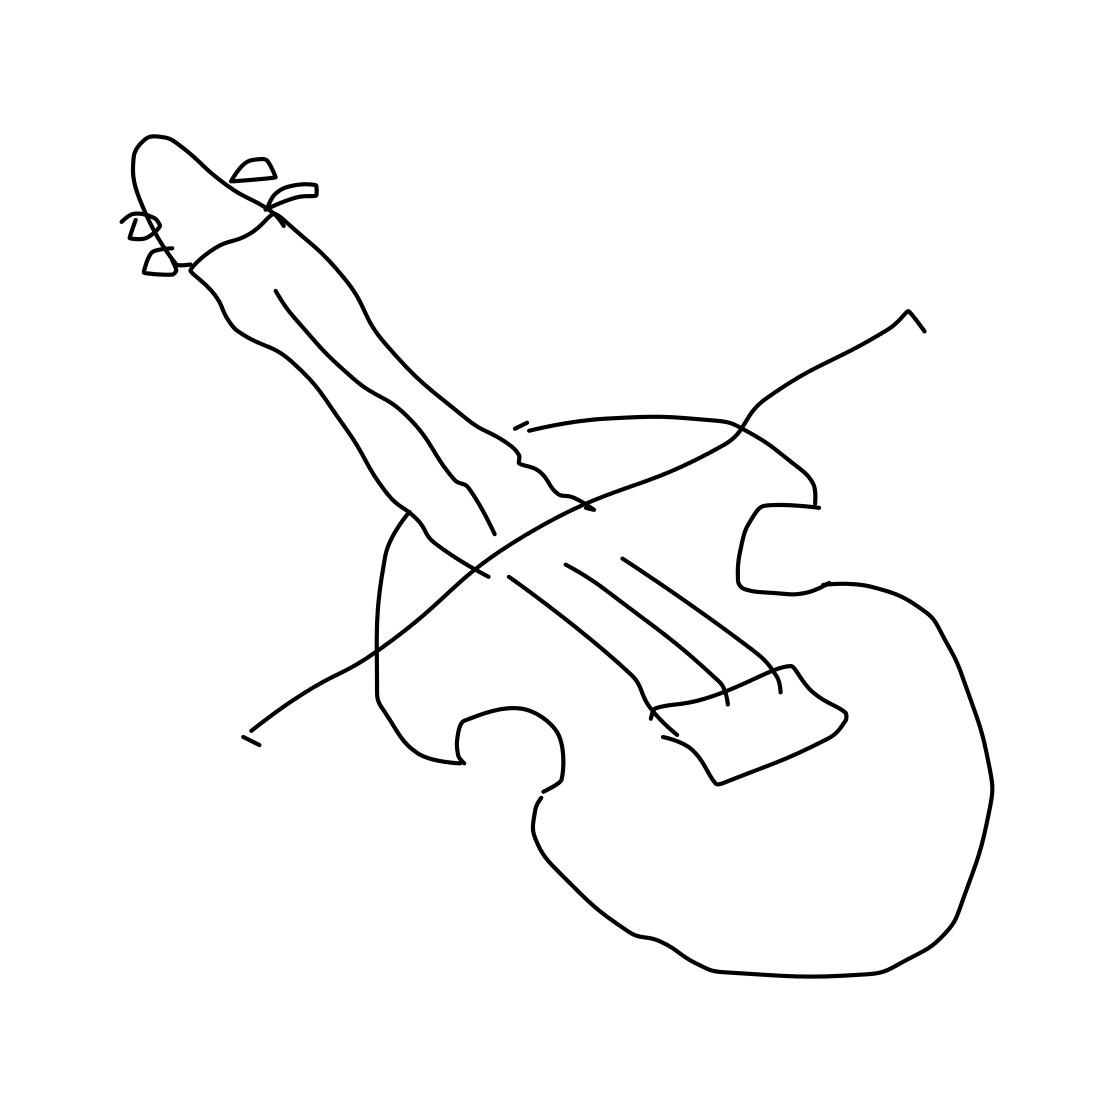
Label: violin